Field crop: maize
Growth stage: 2
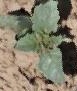
Species: datura